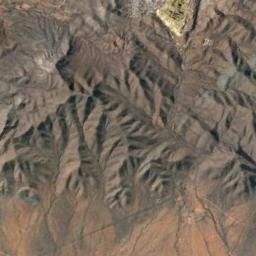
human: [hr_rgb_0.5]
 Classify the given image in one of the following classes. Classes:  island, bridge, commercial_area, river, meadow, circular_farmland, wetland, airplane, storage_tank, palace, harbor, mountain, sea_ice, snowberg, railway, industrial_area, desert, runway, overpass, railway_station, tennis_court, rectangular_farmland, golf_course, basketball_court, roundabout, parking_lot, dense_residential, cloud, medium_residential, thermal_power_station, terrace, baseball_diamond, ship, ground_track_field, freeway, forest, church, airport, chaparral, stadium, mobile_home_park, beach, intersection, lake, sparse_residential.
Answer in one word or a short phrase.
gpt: mountain